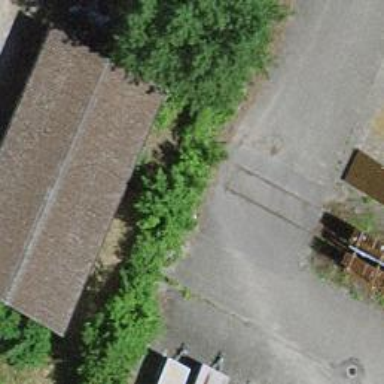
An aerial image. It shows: Abandoned railway spur with one track.